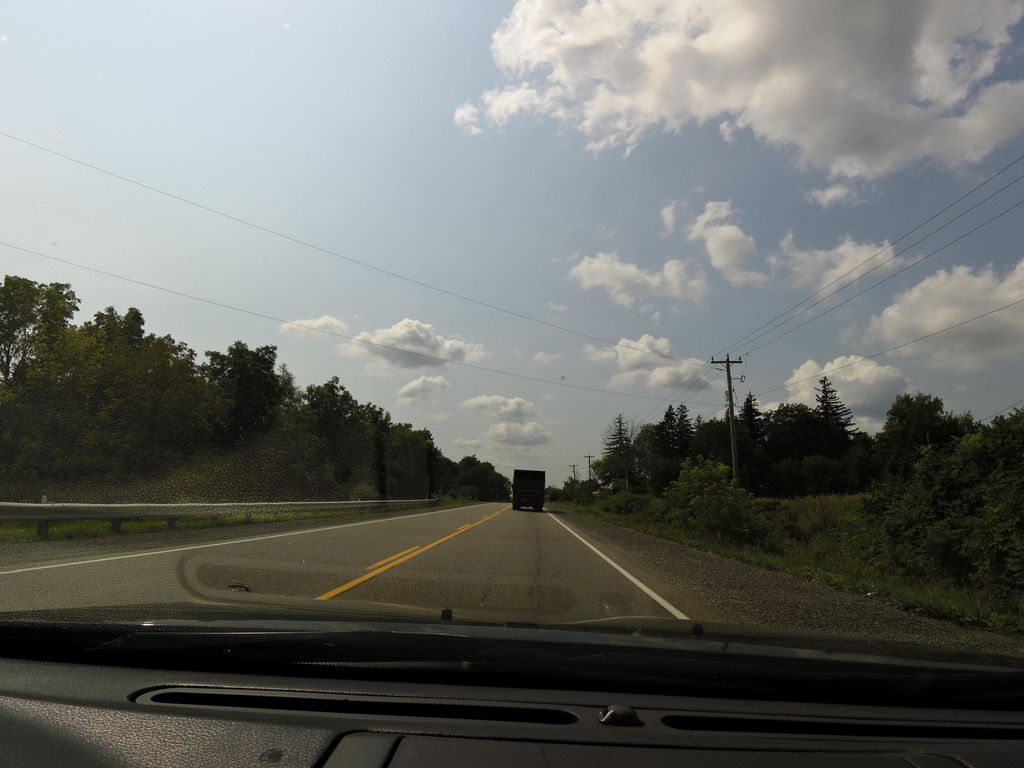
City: hamilton